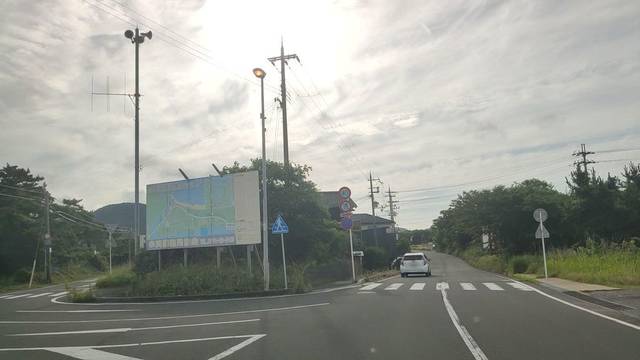
Region: Japan
Coordinates: 35.643, 134.914